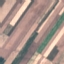
Label: AnnualCrop